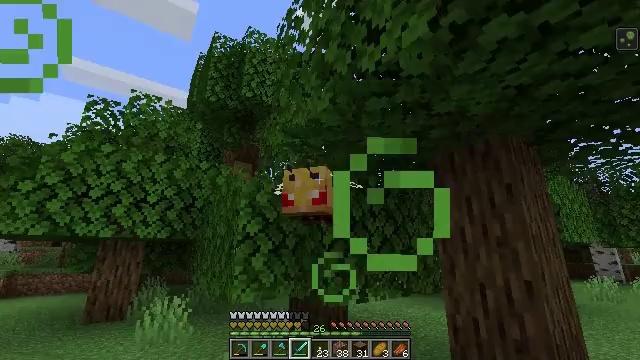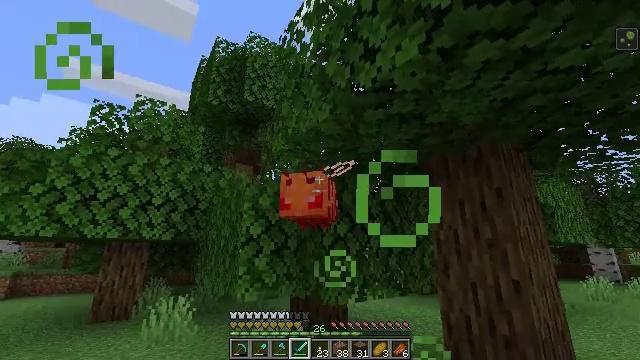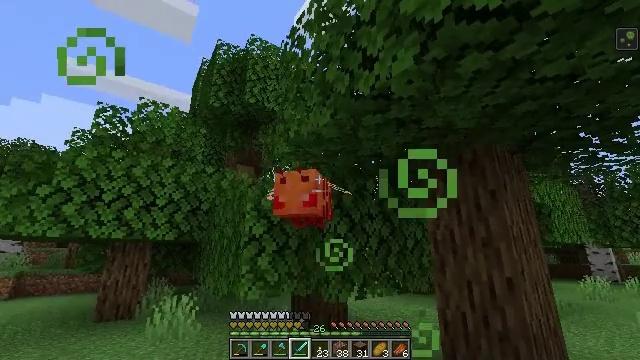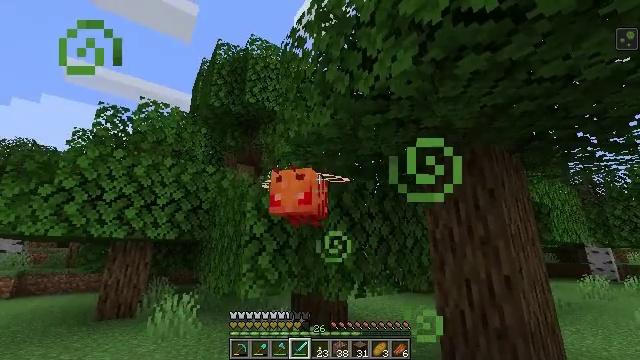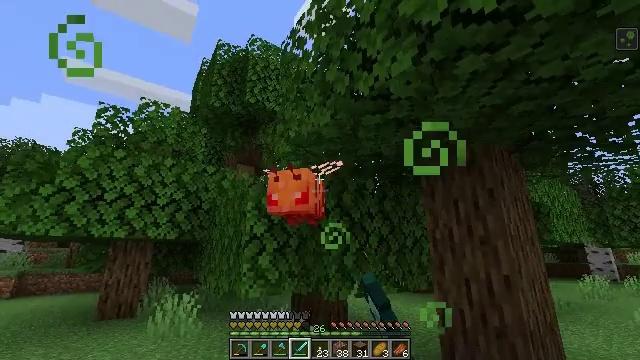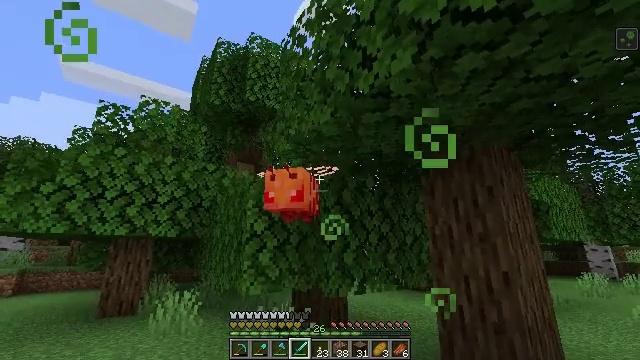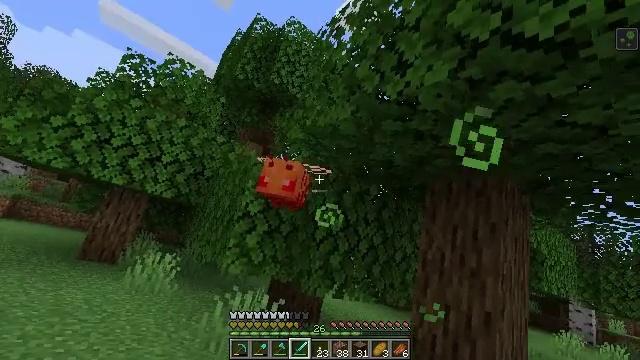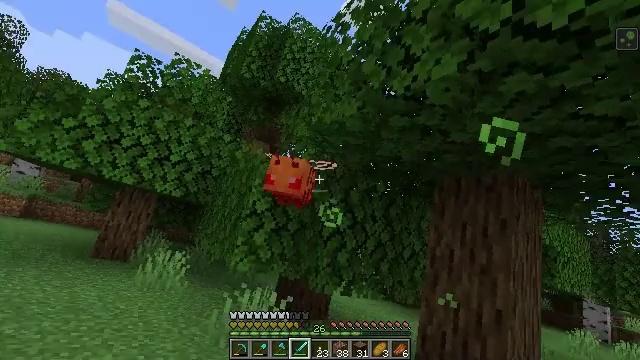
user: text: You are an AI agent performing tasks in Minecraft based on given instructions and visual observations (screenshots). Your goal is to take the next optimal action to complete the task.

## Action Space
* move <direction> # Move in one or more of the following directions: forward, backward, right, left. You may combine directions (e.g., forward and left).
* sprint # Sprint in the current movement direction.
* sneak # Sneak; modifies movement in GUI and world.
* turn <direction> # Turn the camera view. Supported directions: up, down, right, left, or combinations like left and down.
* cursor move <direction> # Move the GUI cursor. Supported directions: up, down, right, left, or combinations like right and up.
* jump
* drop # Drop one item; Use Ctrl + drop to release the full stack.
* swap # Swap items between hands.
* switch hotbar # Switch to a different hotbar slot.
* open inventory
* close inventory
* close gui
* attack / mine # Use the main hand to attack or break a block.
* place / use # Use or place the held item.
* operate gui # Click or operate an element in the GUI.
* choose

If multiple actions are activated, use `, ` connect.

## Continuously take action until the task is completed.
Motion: motion action
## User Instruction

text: Kill mobs.
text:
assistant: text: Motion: attack / mine
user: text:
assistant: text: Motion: no_op
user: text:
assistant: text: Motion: attack / mine
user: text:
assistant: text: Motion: attack / mine
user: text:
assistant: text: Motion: attack / mine
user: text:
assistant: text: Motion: move forward
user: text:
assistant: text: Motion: move forward, turn left, attack / mine
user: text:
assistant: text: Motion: attack / mine